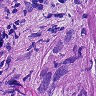
Metastatic tissue present: yes